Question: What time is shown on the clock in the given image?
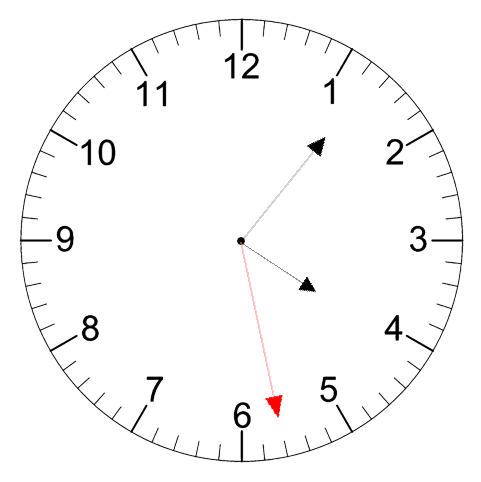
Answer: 04:06:28